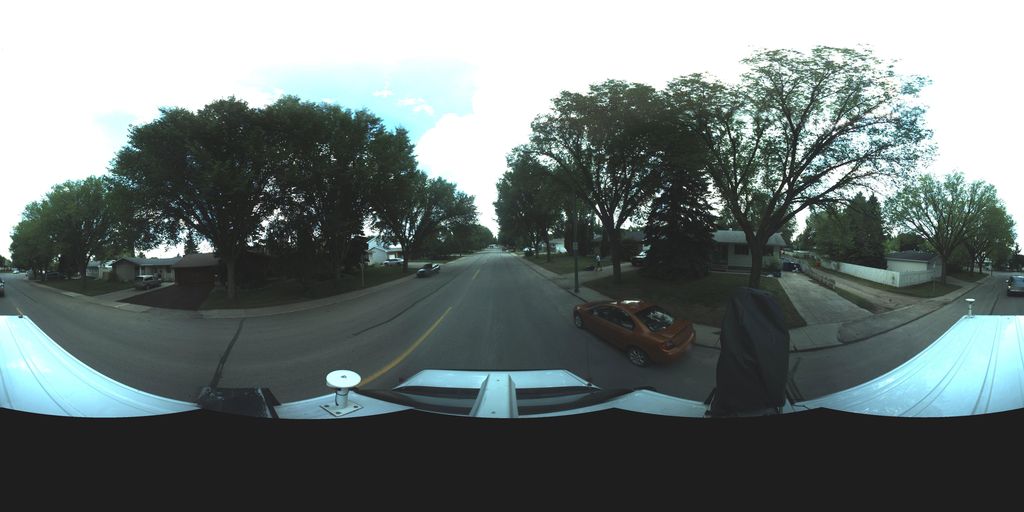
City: saskatoon